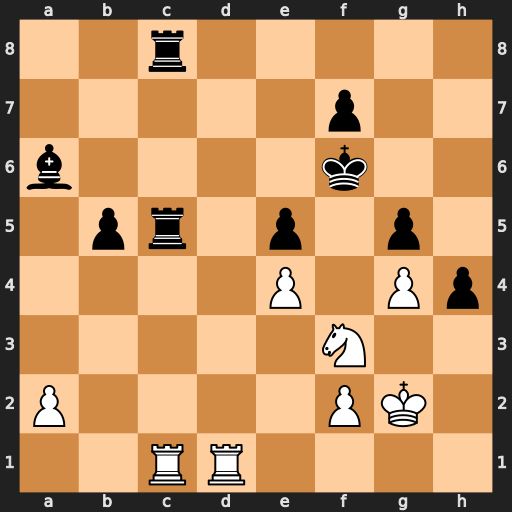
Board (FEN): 2r5/5p2/b4k2/1pr1p1p1/4P1Pp/5N2/P4PK1/2RR4
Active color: w
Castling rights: -
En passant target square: -
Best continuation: Rxc5 Rxc5 Rd6+ Ke7 Rxa6